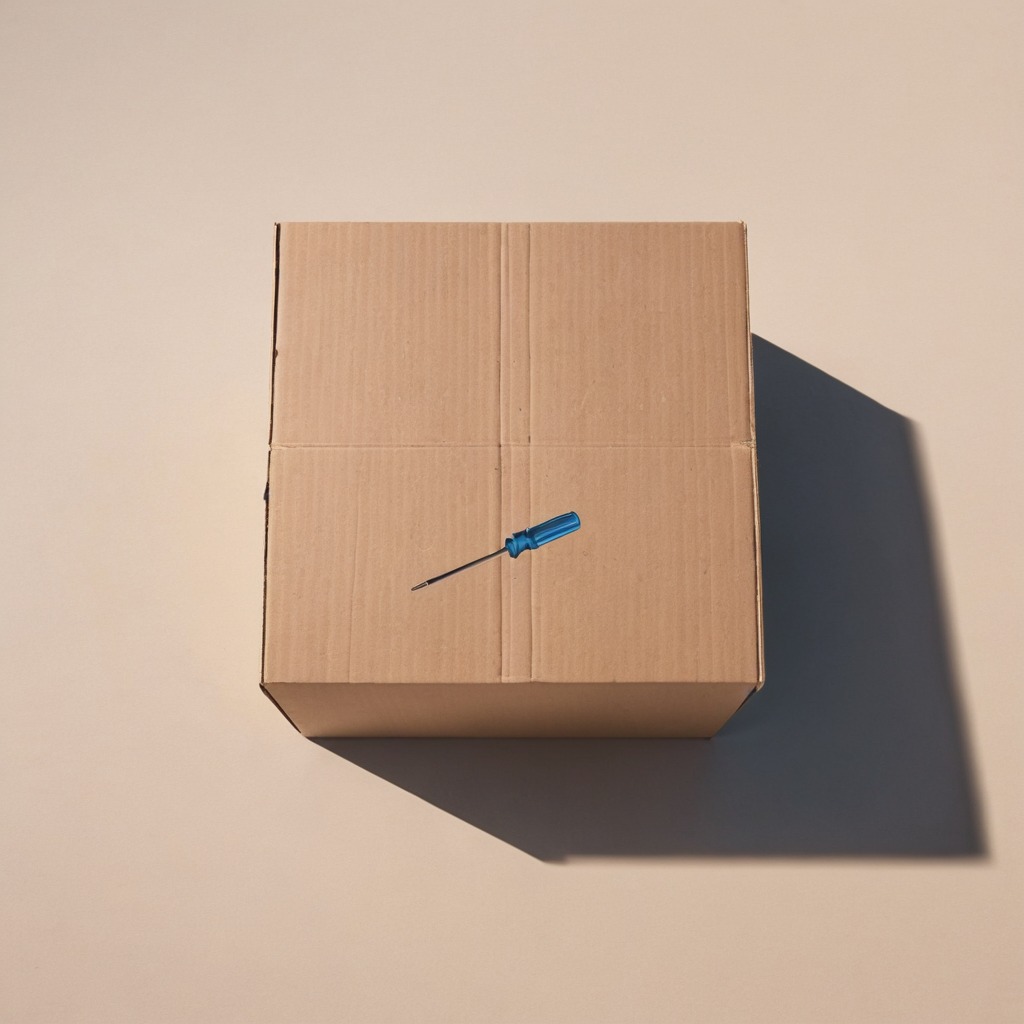
A screwdriver is lying on a clean dry cardboard box surface in an outdoor workshop during daytime bright natural light soft shadows slightly creased but